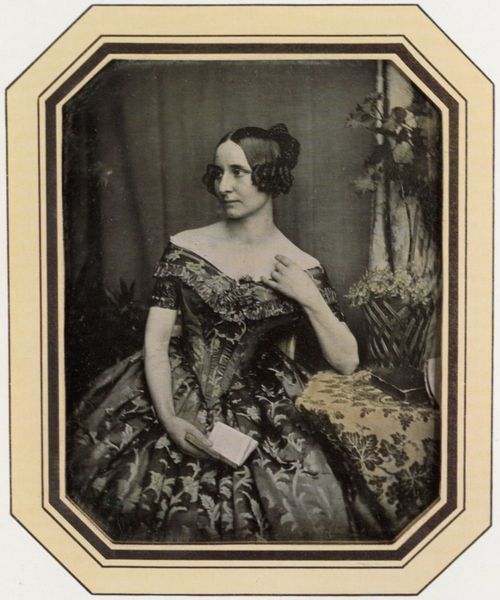
Titel: Die Miniaturmalerin Caroline Stelzner (1808-1875)
Künstler: Carl Ferdinand Stelzner
Standort: Hamburg
Institution: Museum für Kunst und Gewerbe
Schlagwörter: hand, schatten, weiß, gelb, mädchen, sitzen, ausschnitt, blume, blumen, decolte, elegant, frau, frisur, geste, grau, haar, hintergrund, jahrhundertwende, kleid, licht, mund, nase, profil, schwarz, stuhl, tisch, blick, dame, beige, muster, arme, augen, mensch, rahmen, bildnis, hände, portrait, porträt, tischdecke, vorhang, gewand, haare, pose, sitzend, adel, pflanze, pflanzen, dekollete, dekolletee, dekoltee, lippen, locken, mittelscheitel, scheitel, schulter, schultern, seide, vase, taille, bilderrahmen, mieder, vergilbt, rand, ernst, dekor, floral, lesen, atelier, hochgesteckt, nachdenklich, rüschen, ellenbogen, aufstützen, dreiviertelprofil, ring, foto, fotografie, photographie, buch, blumenmuster, schwarzweiss, posieren, brokat, photo, halbprofil, geblümt, korsett, har, aufnahme, achteckig, umrahmt, friseur, lichtbild, doppelrand, dekolette, gelesen, haarschnecken, dreiviertelportrát, eingeramt